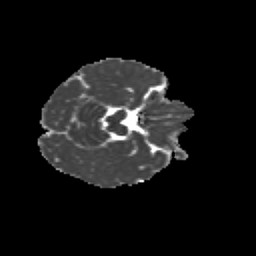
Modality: MD
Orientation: axial
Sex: female
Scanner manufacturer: siemens
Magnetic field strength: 3 T
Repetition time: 5 s
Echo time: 0.071 s